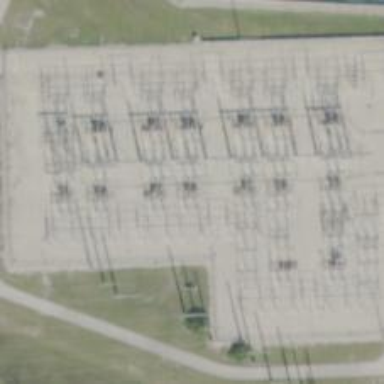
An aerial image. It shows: Switch for power supply.